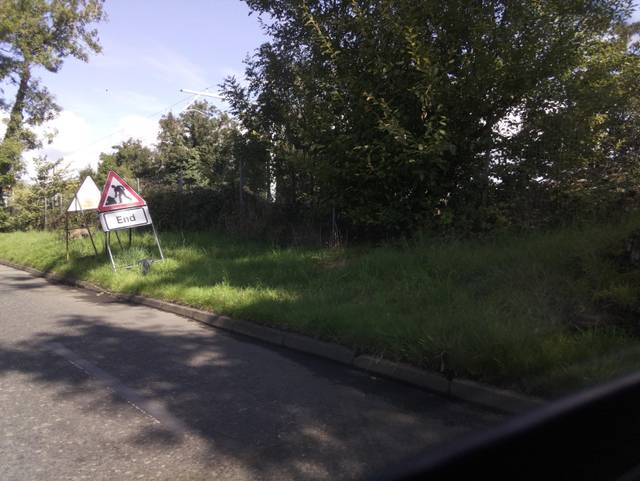
Region: United Kingdom
Coordinates: 56.133, -3.931